Question: Sometime, when I connect device to PC in android studio dissappear ability to select device(1) and filter(2) for logcat. Has anyone encountered such a problem?

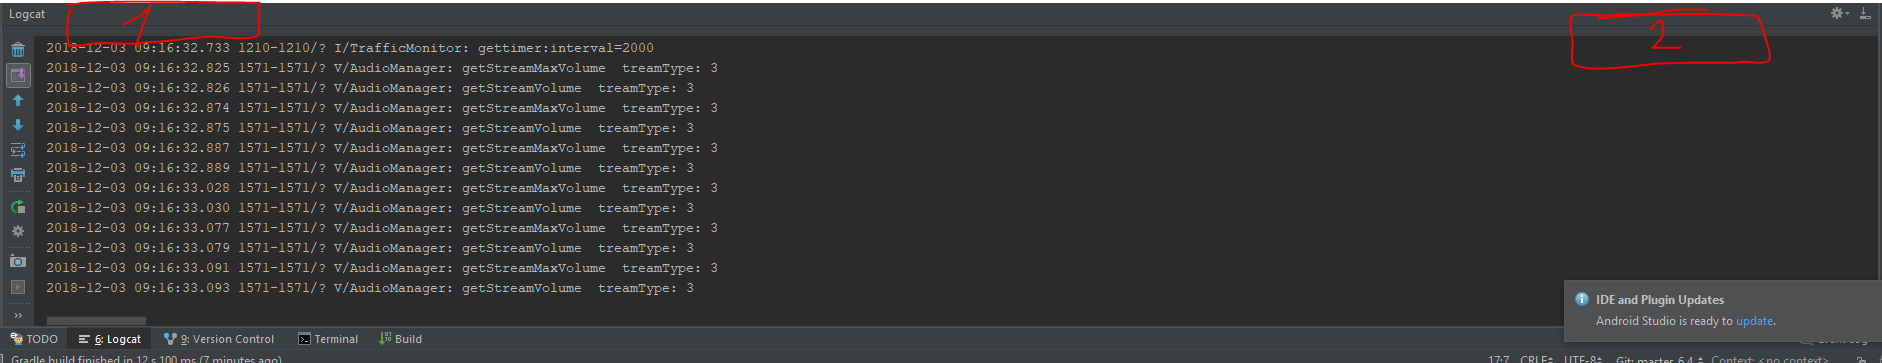
Answer: I have found that changing the window mode (e.g change to floating mode) and then changing back fixes this issue.